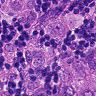
Metastatic tissue present: yes